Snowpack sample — Loveland Pass, Silver Plume, Colorado, USA (12/14/25, 10:50 AM MST)
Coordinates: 39.664, -105.882
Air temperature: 36 °F
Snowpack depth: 67 cm
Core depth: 10 cm
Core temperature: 50 °F
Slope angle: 6°, slope face: 326°
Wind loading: low
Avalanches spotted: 0
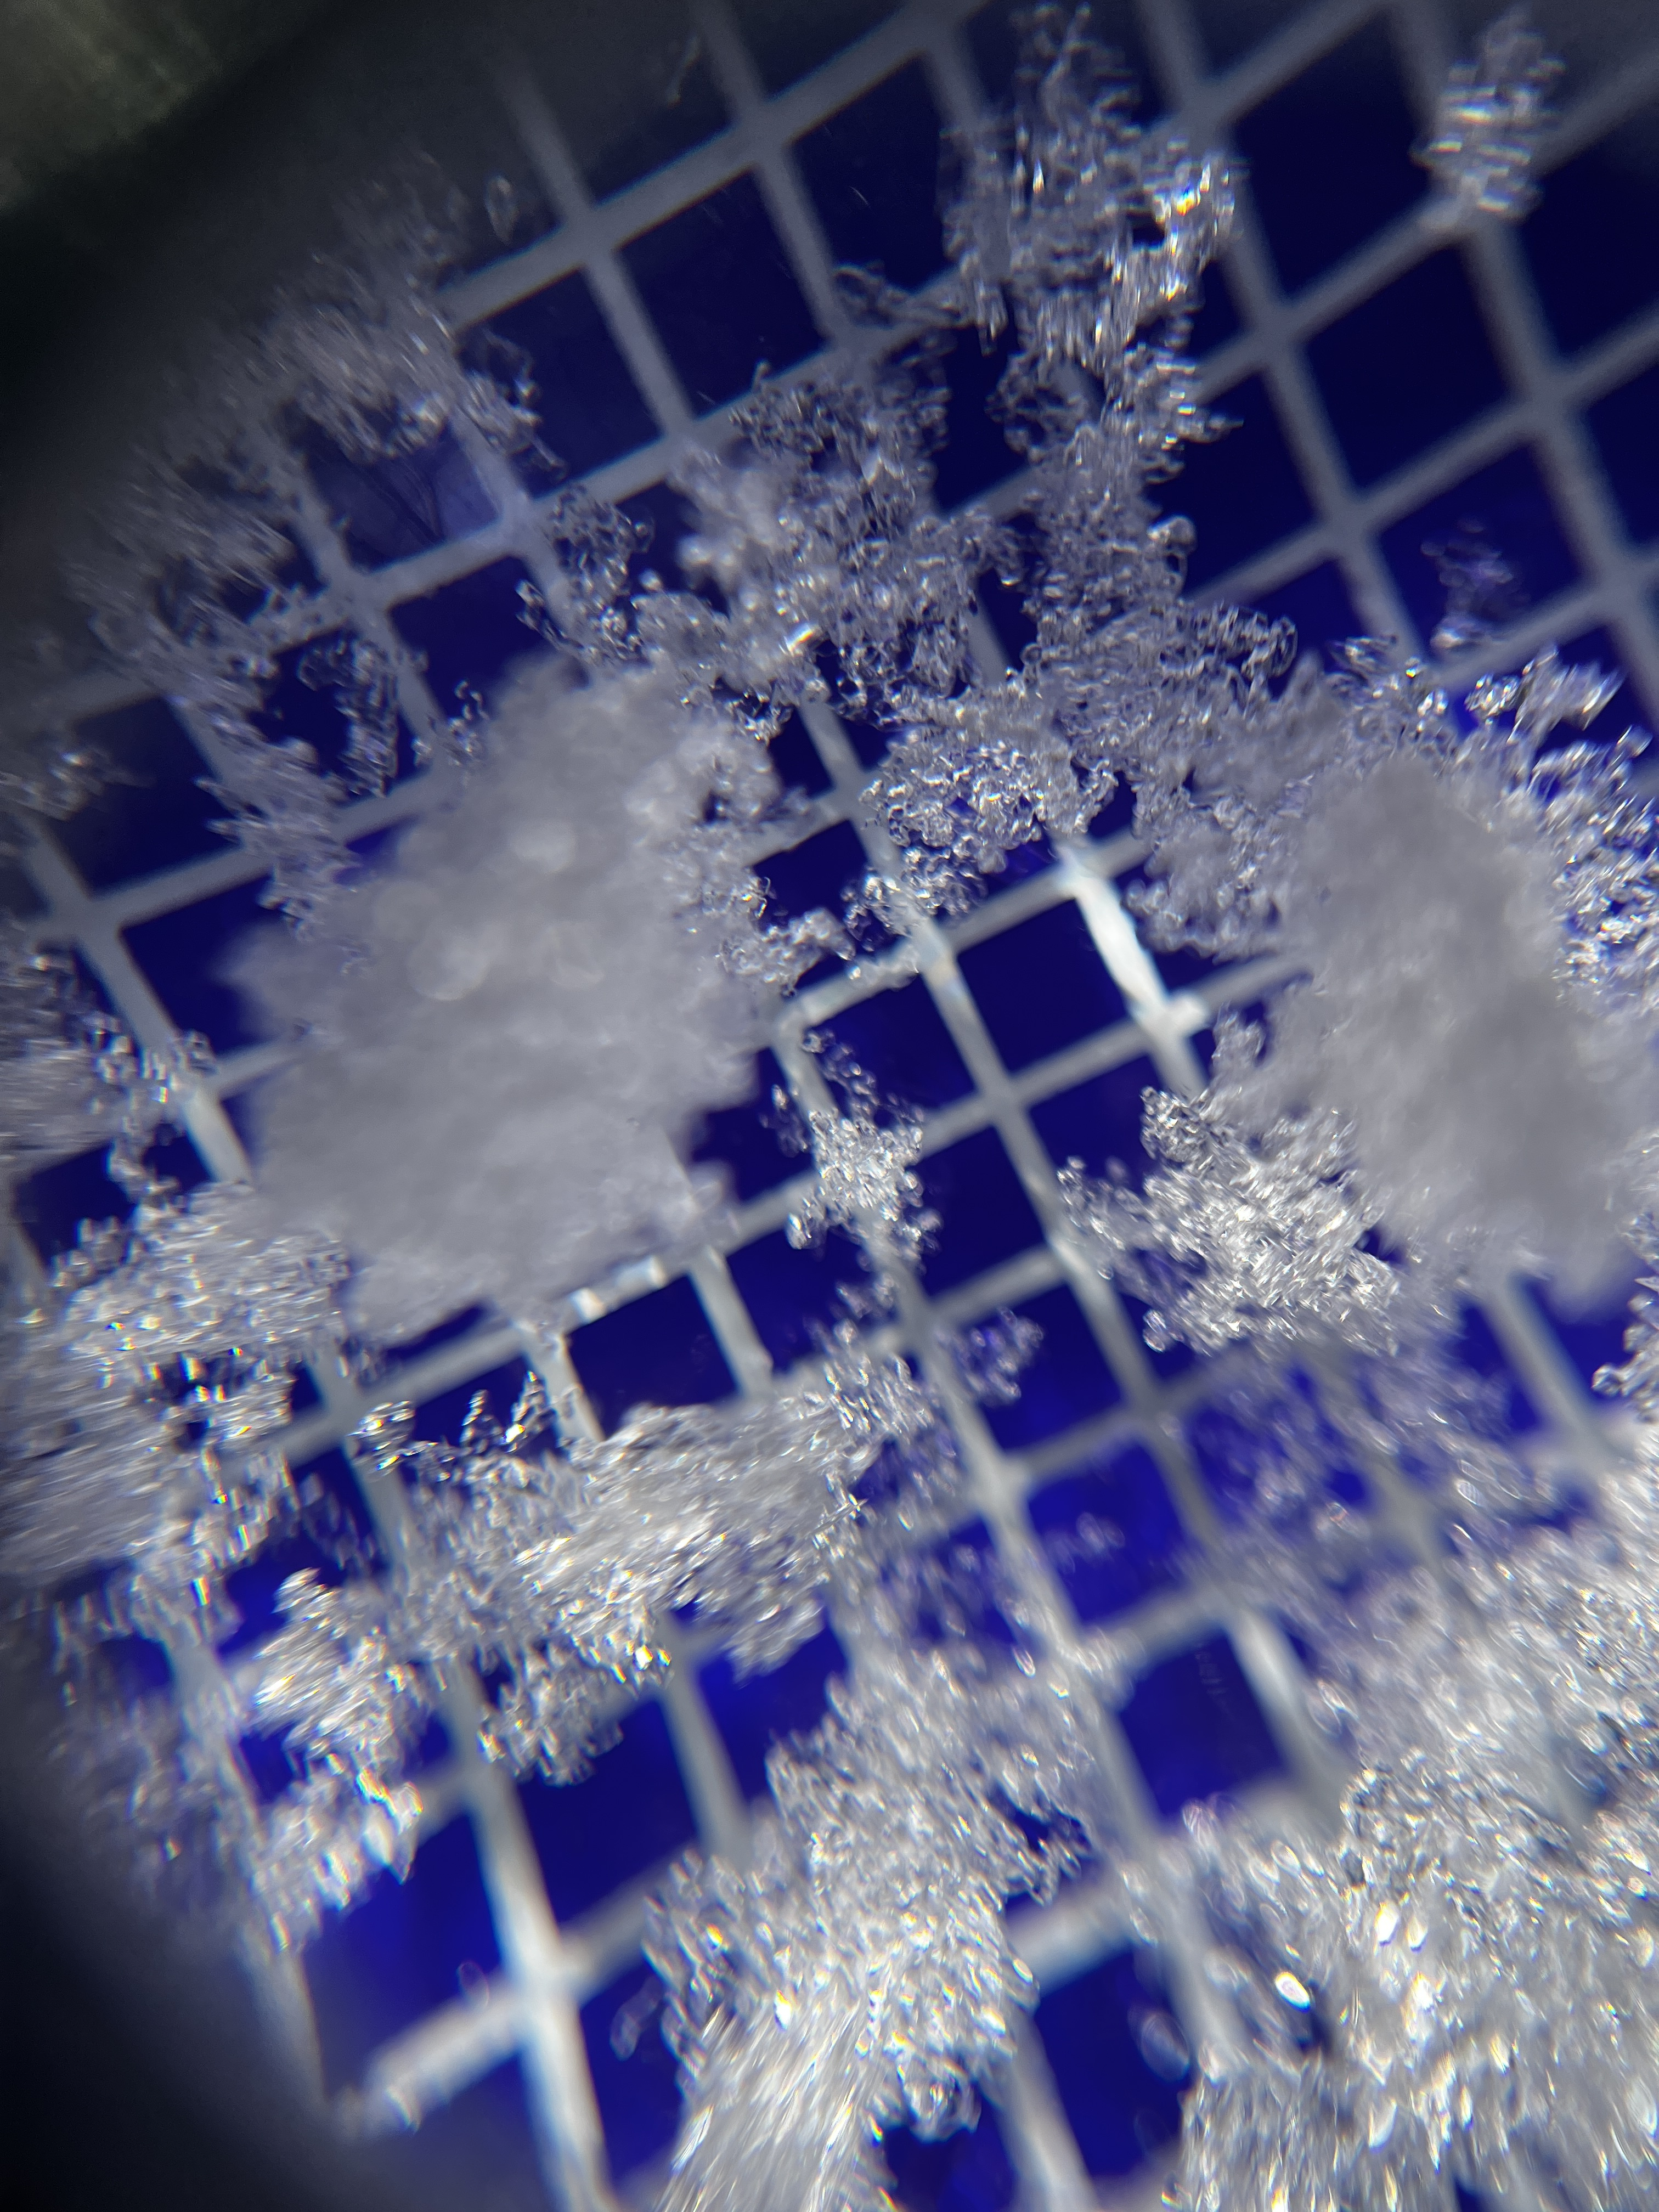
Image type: magnified_profile
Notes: No avalanches spotted, very late start to the season with minimal snowpack